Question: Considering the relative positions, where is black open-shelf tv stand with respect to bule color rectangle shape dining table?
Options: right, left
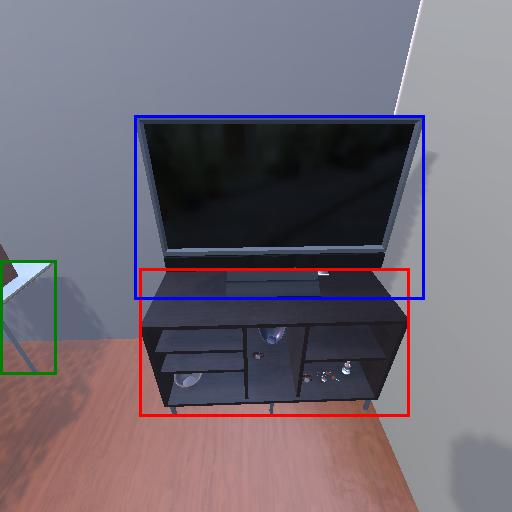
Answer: right